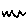
Label: zigzag